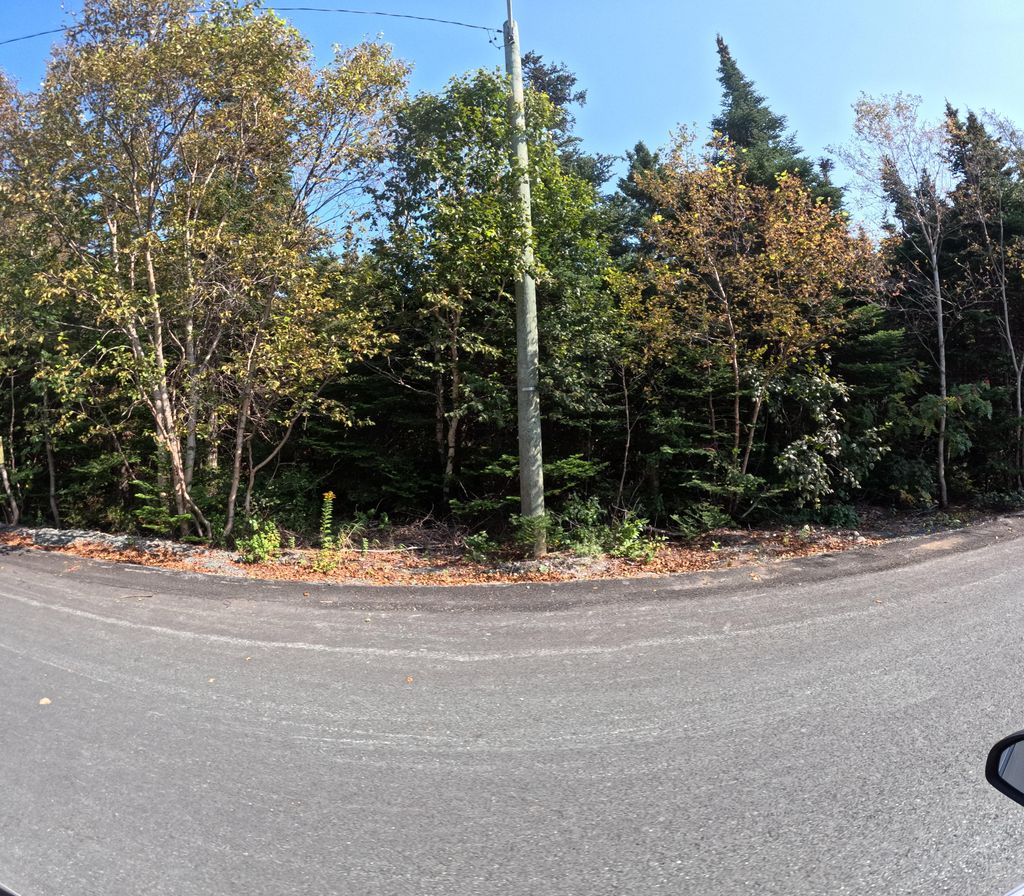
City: st_johns